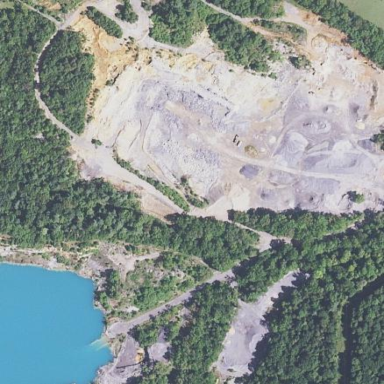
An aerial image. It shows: Quarry area.